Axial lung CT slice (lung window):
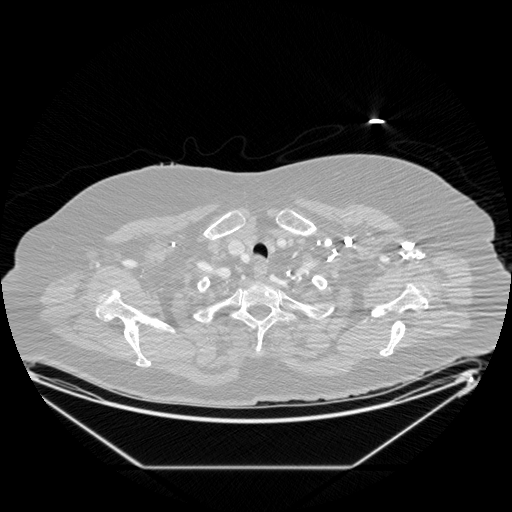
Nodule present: no